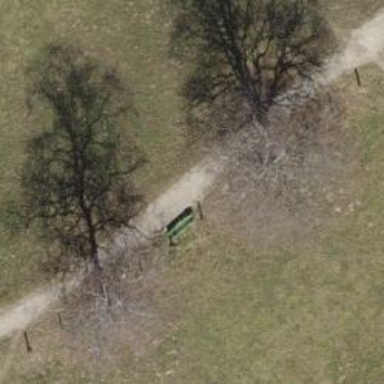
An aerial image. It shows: Bench.